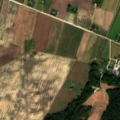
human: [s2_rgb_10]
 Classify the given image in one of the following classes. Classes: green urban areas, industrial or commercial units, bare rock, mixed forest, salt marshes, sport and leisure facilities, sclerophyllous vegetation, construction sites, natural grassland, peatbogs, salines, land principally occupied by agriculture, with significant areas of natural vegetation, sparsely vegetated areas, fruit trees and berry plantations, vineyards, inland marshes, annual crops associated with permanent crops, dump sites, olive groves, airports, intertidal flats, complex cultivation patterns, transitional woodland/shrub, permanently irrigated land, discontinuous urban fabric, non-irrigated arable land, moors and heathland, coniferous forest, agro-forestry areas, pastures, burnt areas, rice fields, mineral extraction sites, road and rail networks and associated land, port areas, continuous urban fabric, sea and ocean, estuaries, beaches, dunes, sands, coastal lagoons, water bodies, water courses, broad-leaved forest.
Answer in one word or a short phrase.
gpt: non-irrigated arable land, complex cultivation patterns, broad-leaved forest